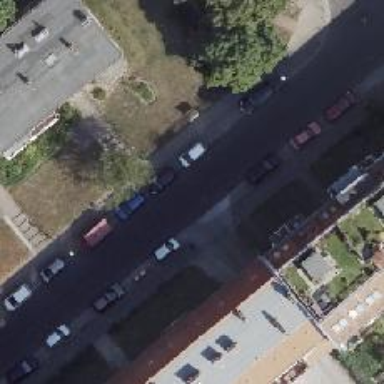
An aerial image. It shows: Residential road with asphalt surface and sidewalks on both sides. The parking orientation is parallel with half of the vehicles on the curb.